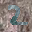
Label: 2